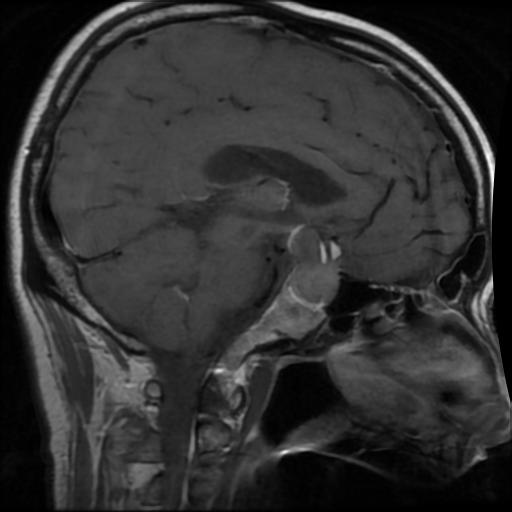
Label: pituitary